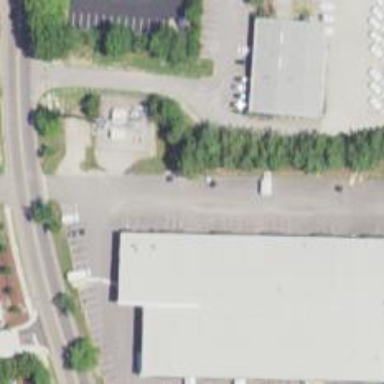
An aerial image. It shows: Commercial building.